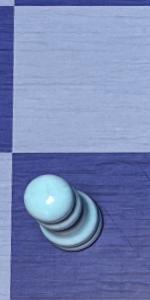
Label: Pawn_White